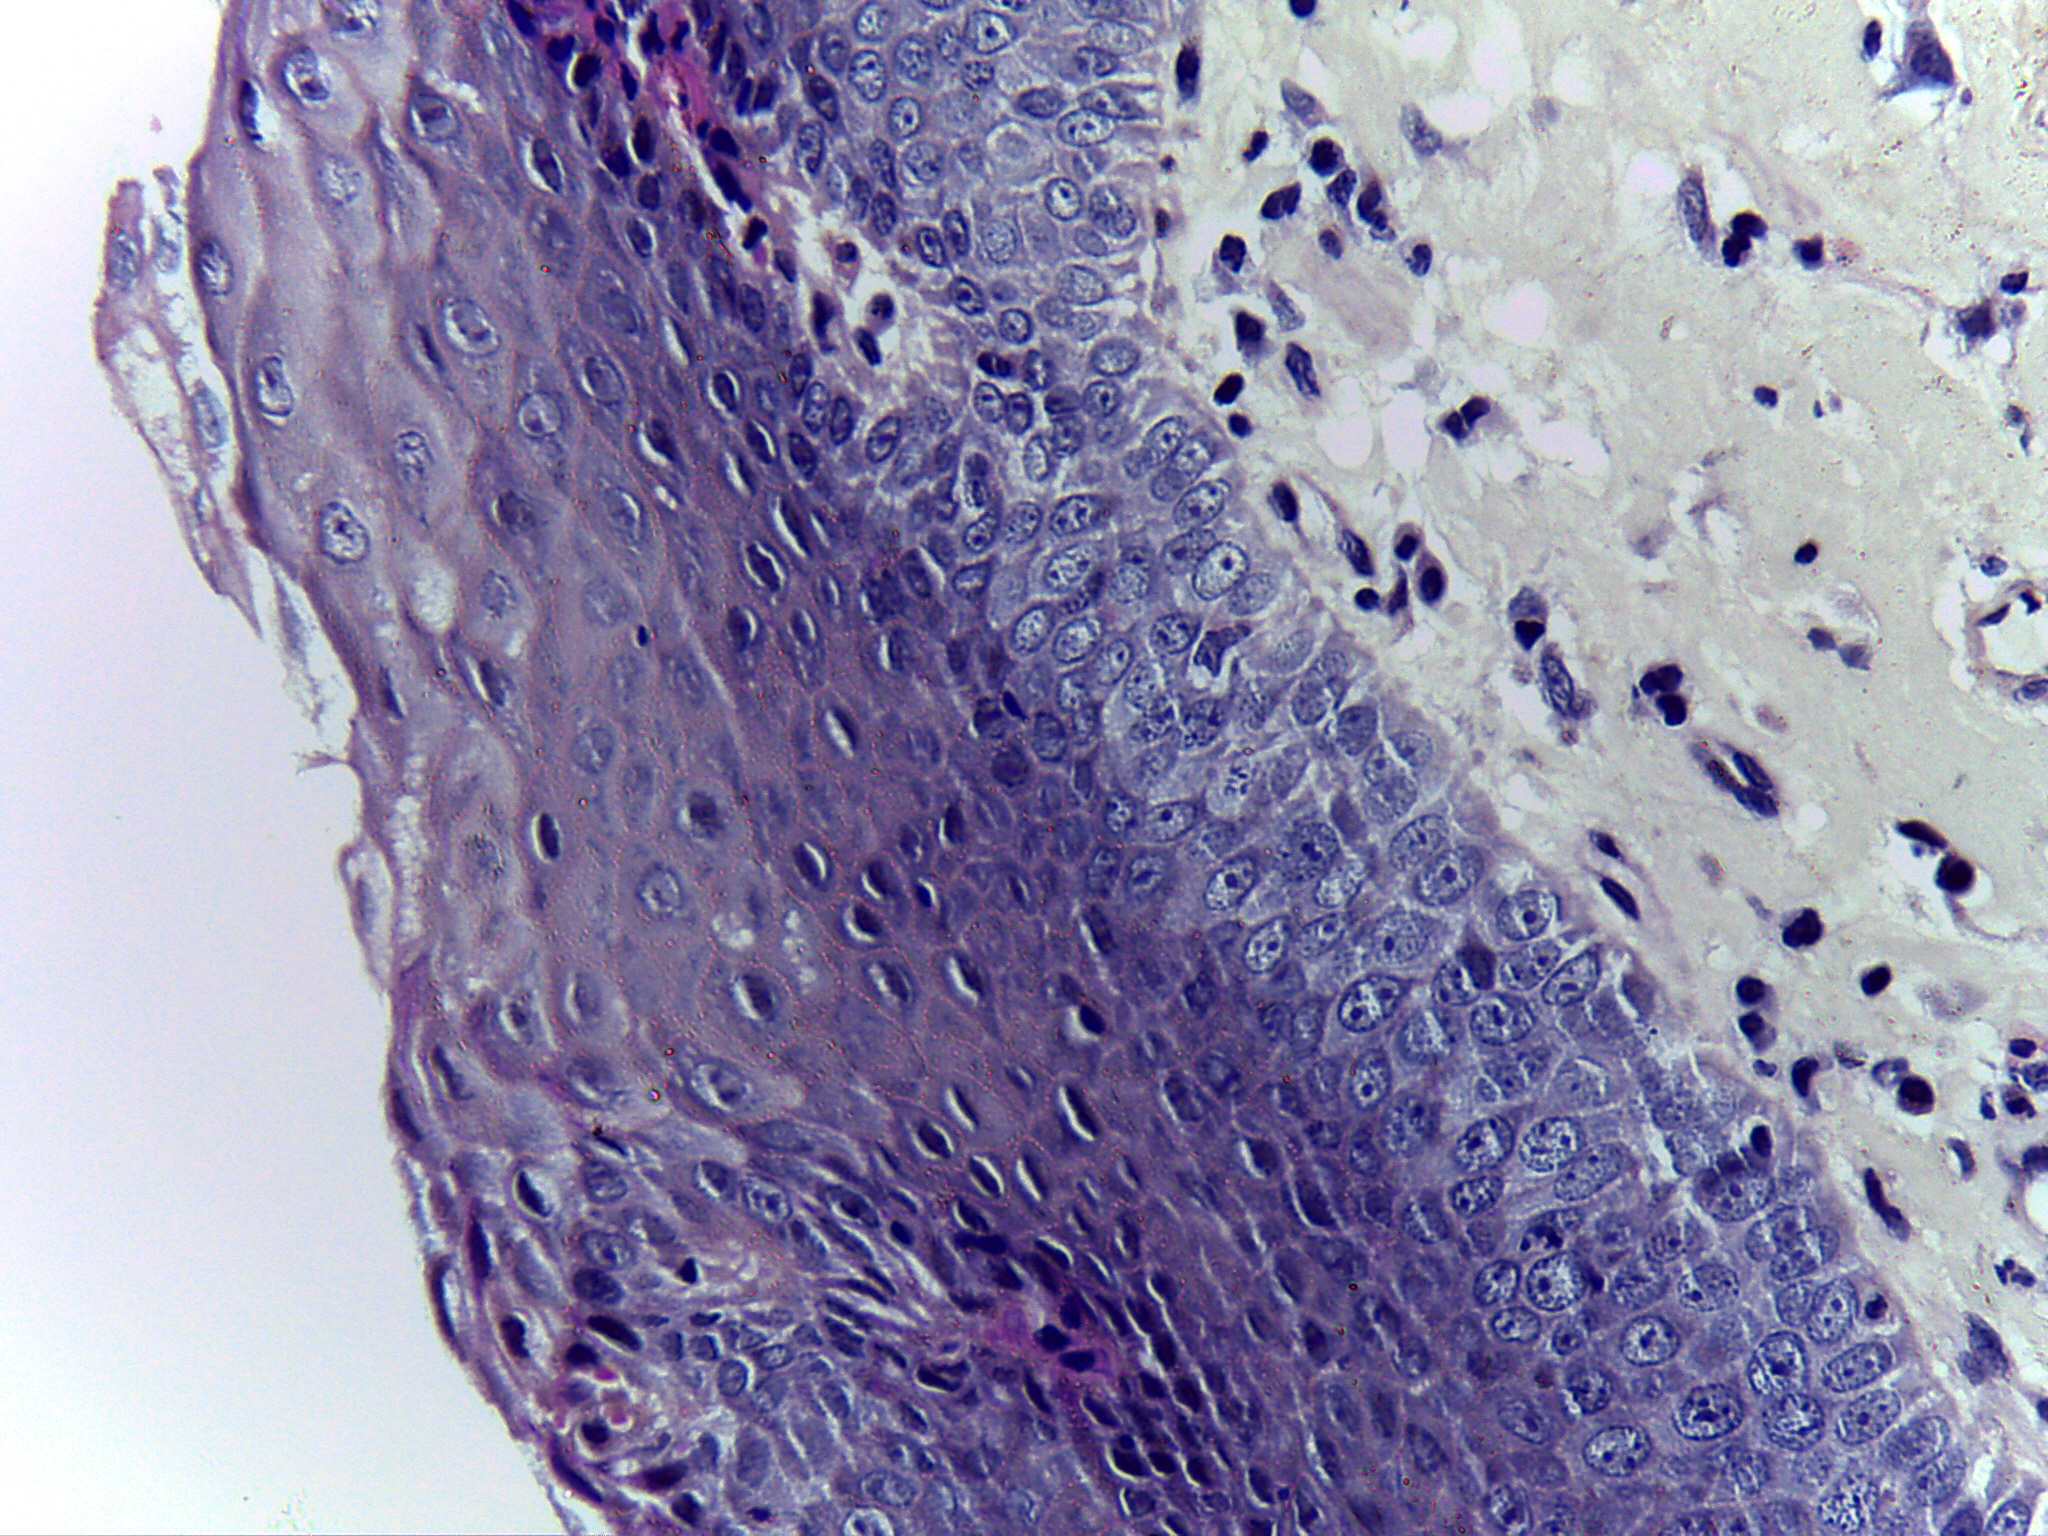
Diagnosis: Normal